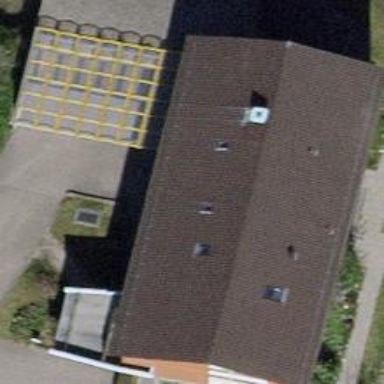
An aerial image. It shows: Building with tile roof.